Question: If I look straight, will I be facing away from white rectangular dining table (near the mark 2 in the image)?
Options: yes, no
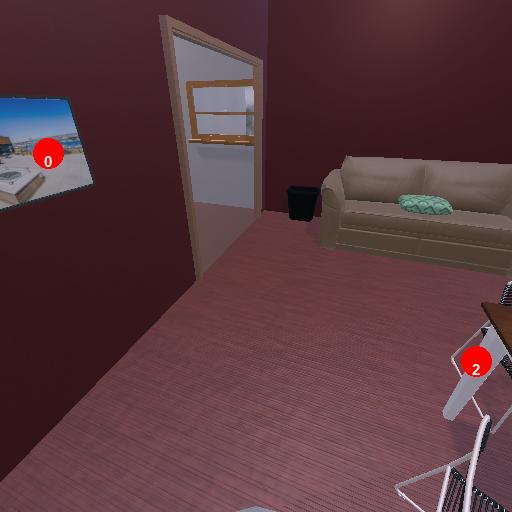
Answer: yes